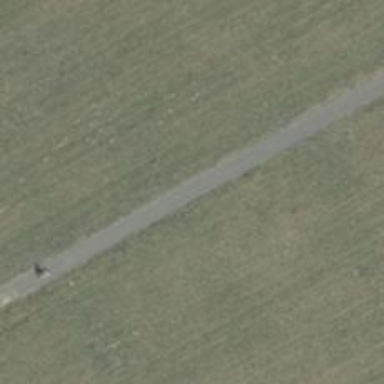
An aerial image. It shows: Asphalt path.